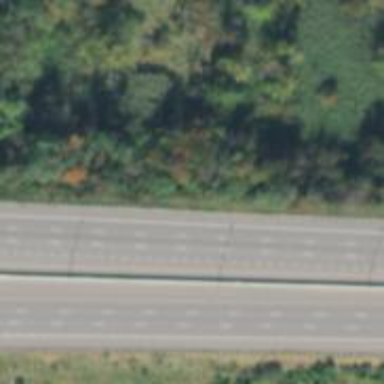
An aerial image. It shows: View of motorway.